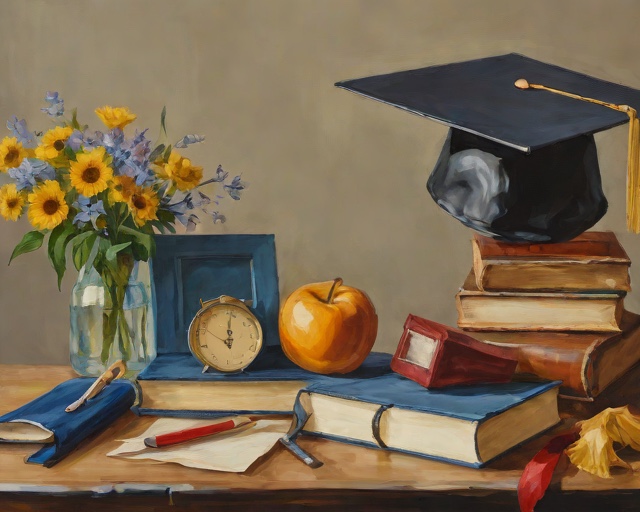
Category: Graduation